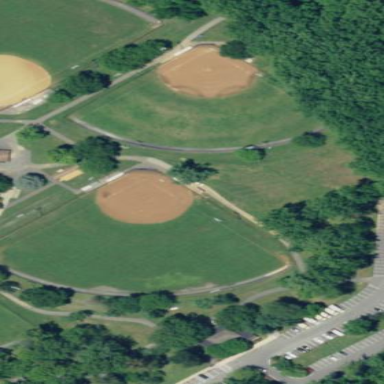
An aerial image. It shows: Baseball pitch for leisure and sports activities.